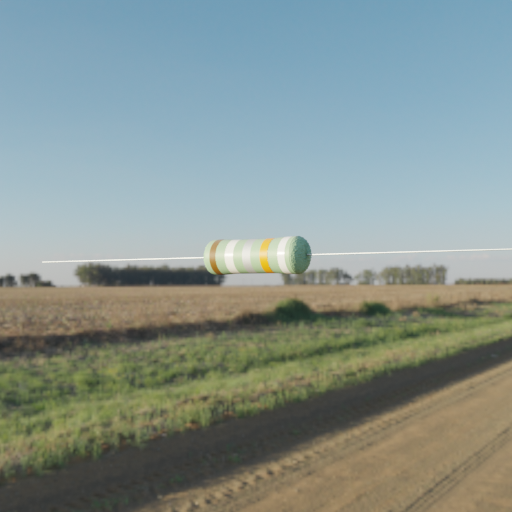
Resistor colour bands (in order): brown, white, silver, orange, white